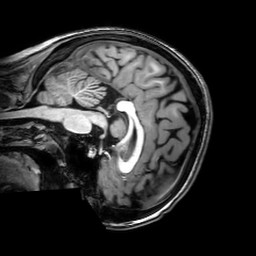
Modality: T1w
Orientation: sagittal
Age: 23
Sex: female
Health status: healthy
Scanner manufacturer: philips
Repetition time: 0.008294 s
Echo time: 0.00381 s